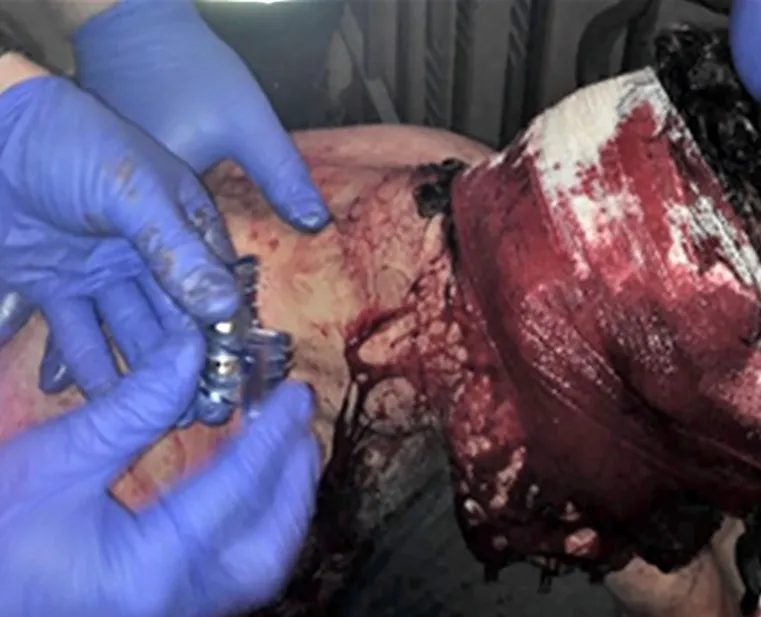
Case 2: Stab wound to the temporal area This patient was stabbed twice once in the temporal area and once in the neck following an altercation. This image is pre iTClamp application but post gauze application. This image demonstrates the amount of blood loss and wound severity.
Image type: radiology (ct)